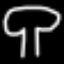
Label: mushroom